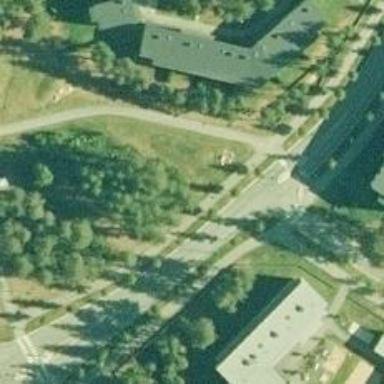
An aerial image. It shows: Asphalt cycleway.